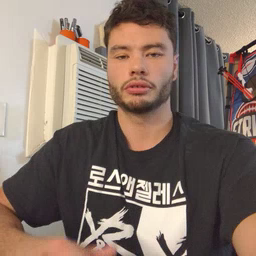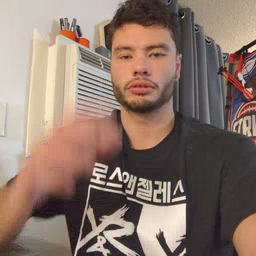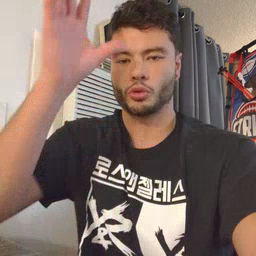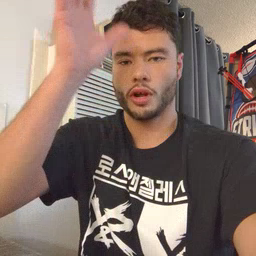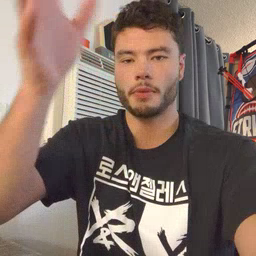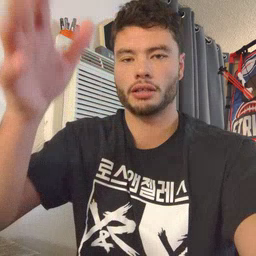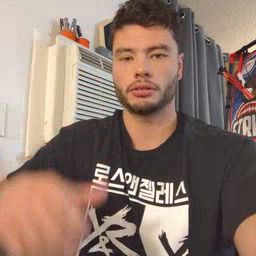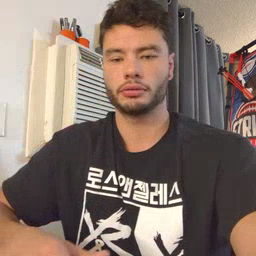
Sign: grandpa